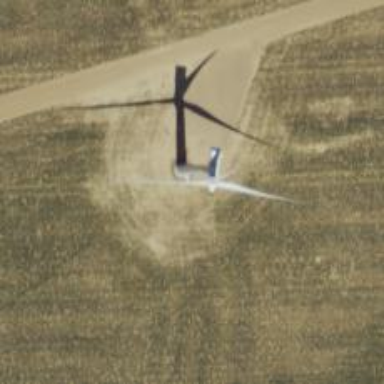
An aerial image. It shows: Wind generator powered by horizontal axis wind turbine.